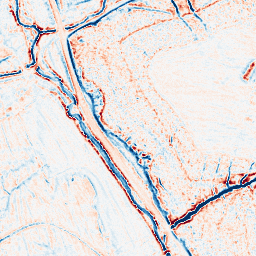
Category: edge_preserving
Decomposition family: bilateral
Decomposition parameters: d: 9
sigma_color: 25
sigma_space: 150
Upsampling method: quintic
Upsampling parameters: scale: 2
Upsampling scale: 2